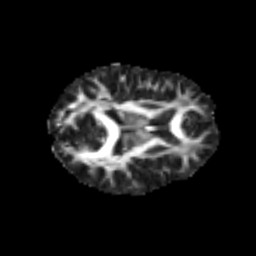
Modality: FA
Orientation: axial
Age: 23
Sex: male
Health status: healthy